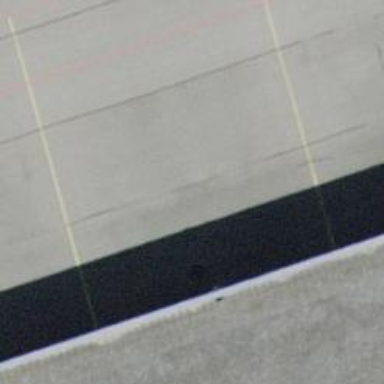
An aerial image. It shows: Airport parking position.